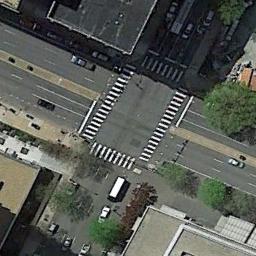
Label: intersection